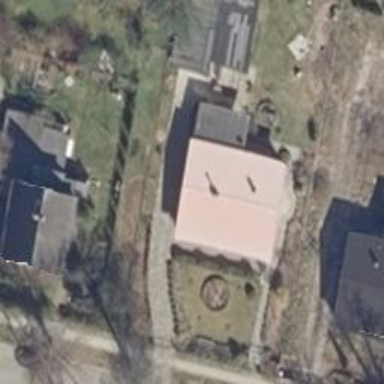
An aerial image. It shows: Detached building.